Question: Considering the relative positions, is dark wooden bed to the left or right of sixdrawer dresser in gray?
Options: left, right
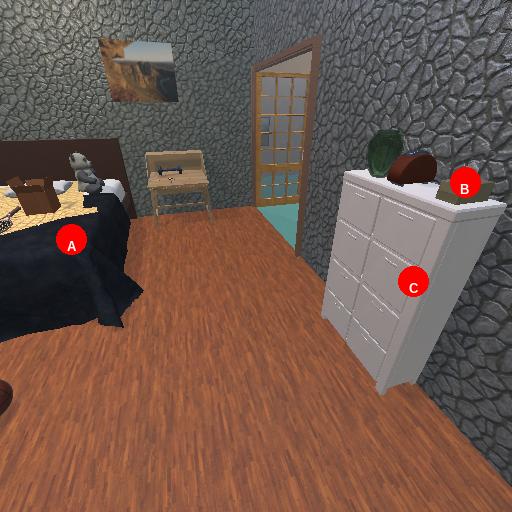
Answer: left